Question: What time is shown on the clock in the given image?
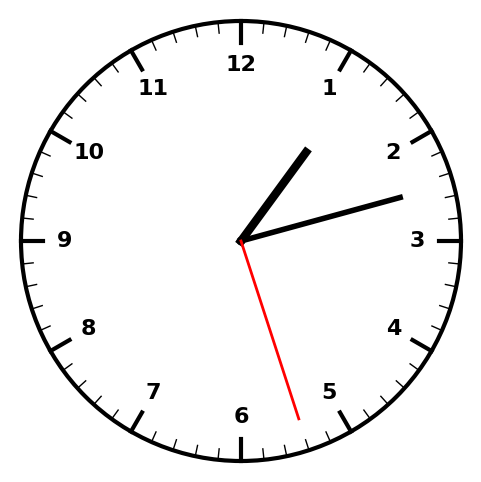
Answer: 01:12:27